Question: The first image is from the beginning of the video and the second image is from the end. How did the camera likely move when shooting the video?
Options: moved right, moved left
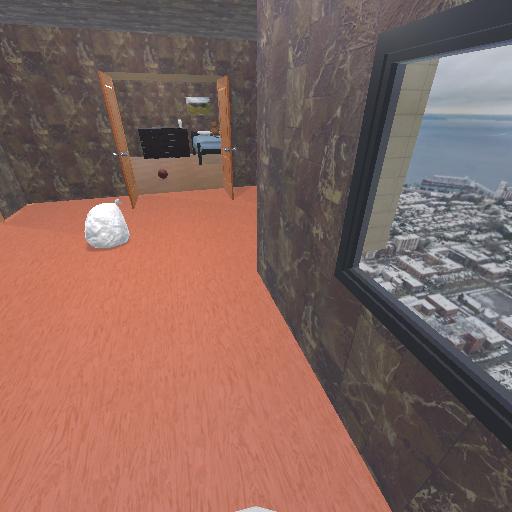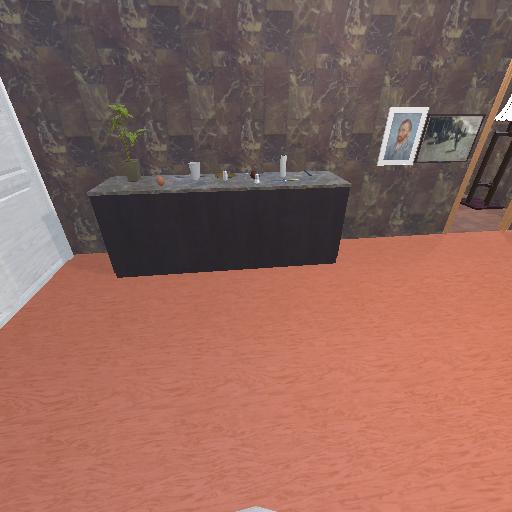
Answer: moved right